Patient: sex M, age 34
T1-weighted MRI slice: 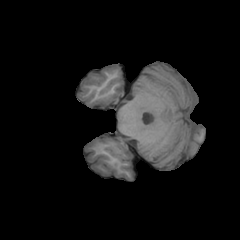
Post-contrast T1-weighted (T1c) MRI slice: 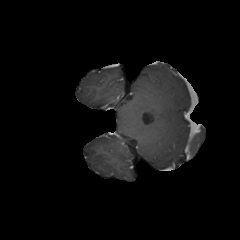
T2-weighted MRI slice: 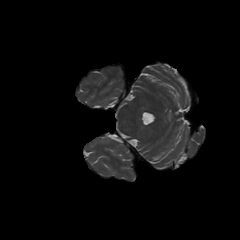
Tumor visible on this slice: no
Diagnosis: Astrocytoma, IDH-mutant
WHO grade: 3